Field crop: tomato
Growth stage: 2
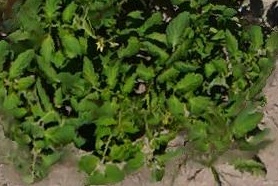
Species: tomato